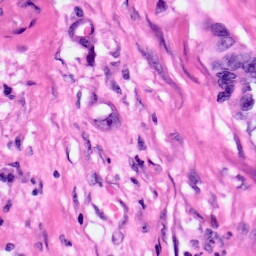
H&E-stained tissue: Pancreatic